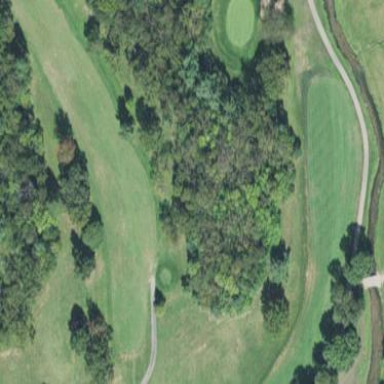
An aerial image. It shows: Grassy area designated as golf fairway.